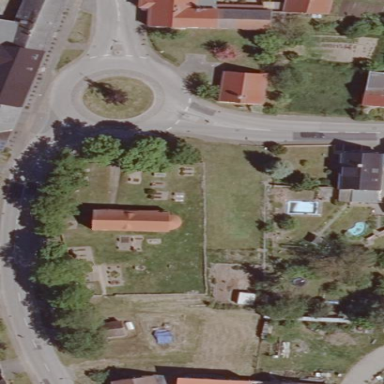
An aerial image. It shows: Cemetery.